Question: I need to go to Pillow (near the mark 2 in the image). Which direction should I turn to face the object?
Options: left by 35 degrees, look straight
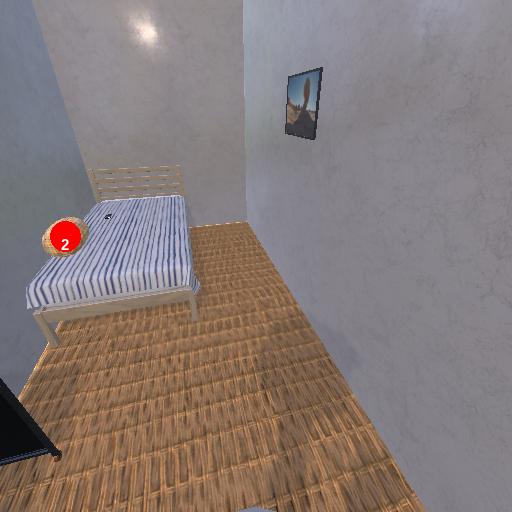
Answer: left by 35 degrees